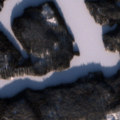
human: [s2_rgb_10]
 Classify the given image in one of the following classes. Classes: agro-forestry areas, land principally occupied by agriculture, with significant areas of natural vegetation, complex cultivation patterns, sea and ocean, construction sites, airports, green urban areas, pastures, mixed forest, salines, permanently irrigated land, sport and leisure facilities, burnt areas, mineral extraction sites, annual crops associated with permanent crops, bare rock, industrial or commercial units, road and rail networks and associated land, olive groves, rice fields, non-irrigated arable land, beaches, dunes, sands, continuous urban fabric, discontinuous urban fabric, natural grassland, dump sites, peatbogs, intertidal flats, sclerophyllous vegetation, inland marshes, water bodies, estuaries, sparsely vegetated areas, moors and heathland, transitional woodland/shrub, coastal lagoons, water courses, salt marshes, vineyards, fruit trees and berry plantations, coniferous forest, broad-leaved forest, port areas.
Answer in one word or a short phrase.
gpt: coniferous forest, water bodies